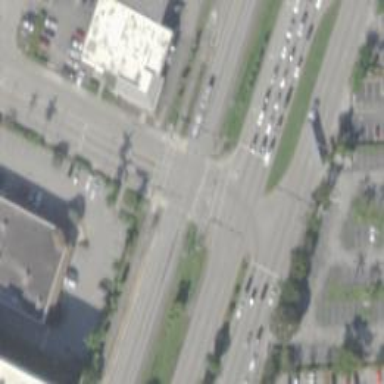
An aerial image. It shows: Asphalt footway with uncontrolled crossing. The crossing has lines markings.